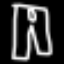
Label: pants